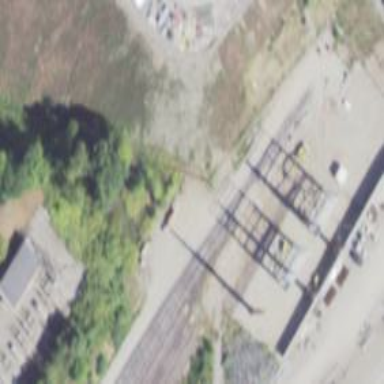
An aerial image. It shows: Abandoned railway siding.